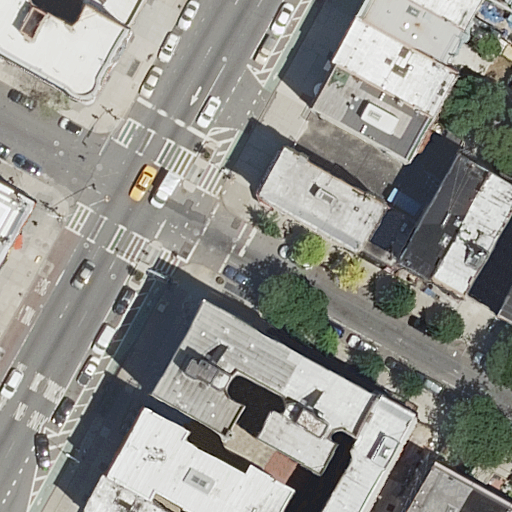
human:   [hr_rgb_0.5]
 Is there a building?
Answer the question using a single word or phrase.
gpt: yes

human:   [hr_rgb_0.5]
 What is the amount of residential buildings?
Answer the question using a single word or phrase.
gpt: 22

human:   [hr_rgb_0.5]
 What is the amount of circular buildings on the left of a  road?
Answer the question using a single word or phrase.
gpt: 0

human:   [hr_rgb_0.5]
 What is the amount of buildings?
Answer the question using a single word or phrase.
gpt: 22

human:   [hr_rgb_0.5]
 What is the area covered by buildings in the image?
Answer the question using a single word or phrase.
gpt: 3641m2

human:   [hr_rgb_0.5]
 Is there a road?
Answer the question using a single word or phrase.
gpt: yes

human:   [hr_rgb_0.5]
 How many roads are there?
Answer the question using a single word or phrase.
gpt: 3

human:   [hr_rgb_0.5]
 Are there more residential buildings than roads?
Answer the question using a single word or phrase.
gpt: yes

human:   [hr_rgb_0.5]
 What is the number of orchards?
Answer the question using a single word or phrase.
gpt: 0

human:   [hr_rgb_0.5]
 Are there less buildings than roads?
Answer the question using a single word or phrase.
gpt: no

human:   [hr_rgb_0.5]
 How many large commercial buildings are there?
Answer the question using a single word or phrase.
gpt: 0

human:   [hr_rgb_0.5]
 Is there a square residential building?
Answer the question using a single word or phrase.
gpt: no

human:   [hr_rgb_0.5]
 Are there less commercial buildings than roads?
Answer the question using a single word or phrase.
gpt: yes

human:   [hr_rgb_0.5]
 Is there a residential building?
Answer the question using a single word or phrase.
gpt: yes

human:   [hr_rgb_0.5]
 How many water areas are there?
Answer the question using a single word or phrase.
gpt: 0

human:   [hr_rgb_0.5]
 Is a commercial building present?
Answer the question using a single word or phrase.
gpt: no

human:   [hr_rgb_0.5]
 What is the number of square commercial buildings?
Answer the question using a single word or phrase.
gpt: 0

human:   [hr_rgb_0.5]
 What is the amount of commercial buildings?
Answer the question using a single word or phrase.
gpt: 0

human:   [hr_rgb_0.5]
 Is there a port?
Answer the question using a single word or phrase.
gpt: no

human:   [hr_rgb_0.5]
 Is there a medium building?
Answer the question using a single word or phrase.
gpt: yes

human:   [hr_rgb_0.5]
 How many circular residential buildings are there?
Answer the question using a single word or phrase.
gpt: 0

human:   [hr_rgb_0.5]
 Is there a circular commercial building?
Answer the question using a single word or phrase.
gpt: no

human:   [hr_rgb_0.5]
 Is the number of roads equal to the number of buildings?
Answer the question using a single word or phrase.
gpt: no

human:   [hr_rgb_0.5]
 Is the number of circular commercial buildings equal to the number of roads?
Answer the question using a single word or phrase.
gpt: no

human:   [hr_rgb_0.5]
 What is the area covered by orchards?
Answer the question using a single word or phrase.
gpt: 0m2

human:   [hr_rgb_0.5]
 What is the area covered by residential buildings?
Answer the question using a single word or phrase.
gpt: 3641m2

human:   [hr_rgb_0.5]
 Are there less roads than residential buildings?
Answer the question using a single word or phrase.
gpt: yes

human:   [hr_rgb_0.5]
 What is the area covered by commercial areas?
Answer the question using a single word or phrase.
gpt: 0m2

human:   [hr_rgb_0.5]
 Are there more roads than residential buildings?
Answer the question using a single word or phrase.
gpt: no

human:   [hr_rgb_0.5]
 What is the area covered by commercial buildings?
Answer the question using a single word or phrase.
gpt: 0m2

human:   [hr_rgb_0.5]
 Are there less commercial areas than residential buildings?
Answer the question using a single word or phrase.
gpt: yes

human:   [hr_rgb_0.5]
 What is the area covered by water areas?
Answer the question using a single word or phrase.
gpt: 0m2

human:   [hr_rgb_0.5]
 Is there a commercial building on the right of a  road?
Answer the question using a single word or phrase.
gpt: no

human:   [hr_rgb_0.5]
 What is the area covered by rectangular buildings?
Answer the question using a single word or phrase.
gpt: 1521m2

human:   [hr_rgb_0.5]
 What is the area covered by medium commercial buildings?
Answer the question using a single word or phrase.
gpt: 0m2

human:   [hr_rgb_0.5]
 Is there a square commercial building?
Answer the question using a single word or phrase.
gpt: no

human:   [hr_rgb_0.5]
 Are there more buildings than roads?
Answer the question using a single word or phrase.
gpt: yes

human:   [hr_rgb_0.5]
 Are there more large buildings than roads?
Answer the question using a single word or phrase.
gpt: no

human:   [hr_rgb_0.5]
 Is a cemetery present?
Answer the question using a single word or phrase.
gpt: no

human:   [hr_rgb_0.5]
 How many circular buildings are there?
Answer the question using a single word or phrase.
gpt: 0

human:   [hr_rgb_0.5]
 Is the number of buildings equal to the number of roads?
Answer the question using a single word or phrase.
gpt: no

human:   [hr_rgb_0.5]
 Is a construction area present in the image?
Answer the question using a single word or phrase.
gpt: no

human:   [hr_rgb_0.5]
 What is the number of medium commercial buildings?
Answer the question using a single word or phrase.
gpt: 0

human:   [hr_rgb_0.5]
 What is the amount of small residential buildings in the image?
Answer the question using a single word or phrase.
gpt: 8

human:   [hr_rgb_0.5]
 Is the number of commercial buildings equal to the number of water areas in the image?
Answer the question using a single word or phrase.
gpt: yes

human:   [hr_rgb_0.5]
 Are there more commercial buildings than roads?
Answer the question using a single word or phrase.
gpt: no

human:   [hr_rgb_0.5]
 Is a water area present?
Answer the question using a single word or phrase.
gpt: no

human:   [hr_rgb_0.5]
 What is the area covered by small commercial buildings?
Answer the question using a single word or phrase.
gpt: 0m2

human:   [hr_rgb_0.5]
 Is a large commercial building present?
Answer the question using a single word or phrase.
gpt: no

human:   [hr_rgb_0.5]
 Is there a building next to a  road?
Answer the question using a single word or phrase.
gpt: yes

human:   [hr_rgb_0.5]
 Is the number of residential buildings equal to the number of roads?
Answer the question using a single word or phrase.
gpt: no

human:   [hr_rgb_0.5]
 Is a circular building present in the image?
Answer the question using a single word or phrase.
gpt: no

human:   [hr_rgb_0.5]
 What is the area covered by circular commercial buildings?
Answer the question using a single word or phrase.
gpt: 0m2

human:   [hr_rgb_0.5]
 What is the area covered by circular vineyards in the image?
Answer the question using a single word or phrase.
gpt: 0m2

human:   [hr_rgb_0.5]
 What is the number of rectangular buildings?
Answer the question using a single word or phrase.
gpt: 14

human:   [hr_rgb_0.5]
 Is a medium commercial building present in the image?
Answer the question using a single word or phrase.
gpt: no

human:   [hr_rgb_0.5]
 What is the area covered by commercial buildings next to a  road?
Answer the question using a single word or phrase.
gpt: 0m2

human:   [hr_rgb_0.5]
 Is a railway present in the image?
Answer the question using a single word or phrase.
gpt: no

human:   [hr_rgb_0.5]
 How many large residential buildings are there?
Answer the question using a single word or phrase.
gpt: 0

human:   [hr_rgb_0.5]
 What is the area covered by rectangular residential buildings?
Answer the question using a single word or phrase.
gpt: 1521m2

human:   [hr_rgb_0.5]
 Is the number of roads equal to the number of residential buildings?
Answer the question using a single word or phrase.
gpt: no

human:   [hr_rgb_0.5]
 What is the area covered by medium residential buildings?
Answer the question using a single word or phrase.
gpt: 3397m2

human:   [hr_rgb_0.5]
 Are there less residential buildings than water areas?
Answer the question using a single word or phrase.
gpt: no

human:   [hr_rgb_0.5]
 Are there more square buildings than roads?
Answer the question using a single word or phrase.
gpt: no